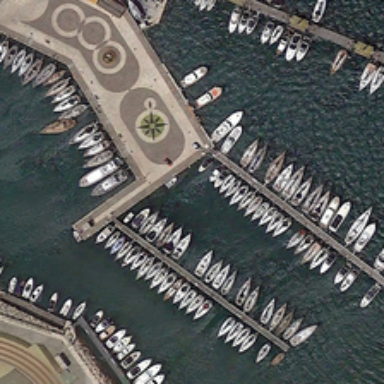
Many boats are in a port .